Field crop: maize
Growth stage: 2
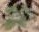
Species: chenopodium